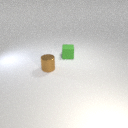
small brown metal cylinder to the left of small green rubber cube